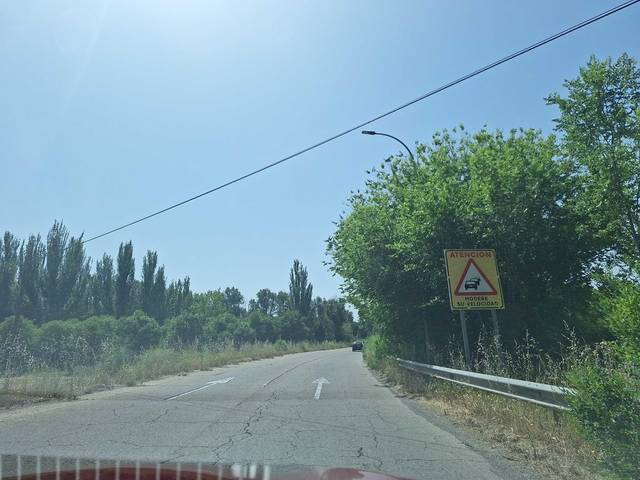
Region: Spain
Coordinates: 40.047, -3.612